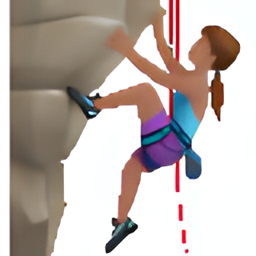
Name: woman climbing medium skin tone
Emoji: 🧗🏽‍♀️
Group: People & Body
Sub-group: person-activity